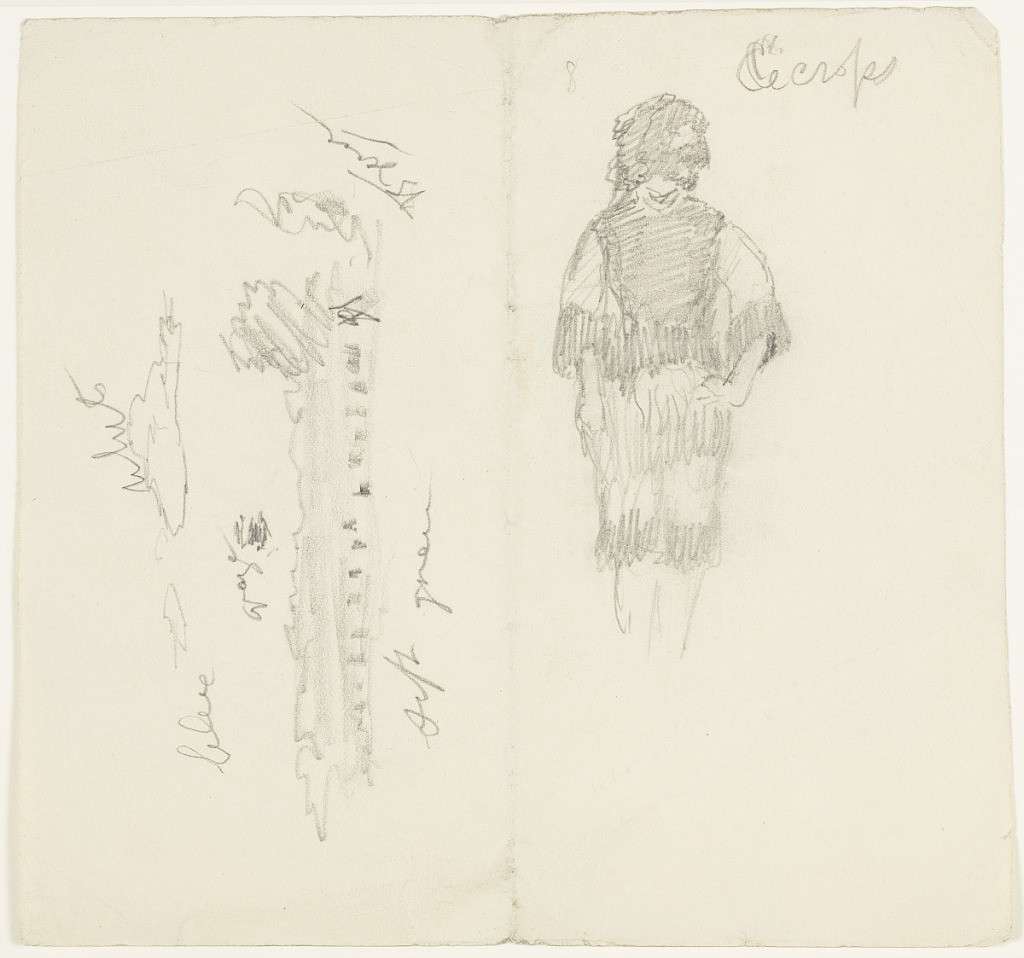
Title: Cloud Sketch and Figure of Cecrops
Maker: Frederic Edwin Church, American, 1826–1900
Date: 1868–90
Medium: Graphite on white wove paper
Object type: Drawing
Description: Atmosphere and figure sketch showing a view of clouds, at left, and the figure of the legendary first kind of Athens, Cecrops, at right. At left, puffy, white clouds hang above a gray bank of clouds over a dark landscape with a tree at right and several evenly spaced forms throughout. At right, a man with a beard and long hair is loosely rendered. He faces us with his hand on his hip and his head turned. According to the inscription, this figure is meant to be Cecrops. His clothing appears rough and incompletely rendered.